Question: I am new to Java and using Java 7. I have installed NetBeans 7.1 and opened a web project with default settings. Following image shows the settings. Even though Tomcat is pre-installed it is not showing the version. I need to buy a host for web application so I need to know which Tomcat version I have to get. So, it seems like I have Java 7 and Java EE 6, and which Tomcat version is suitable?
Please note I didn't install Tomcat. It is built-in in NetBeans and only have to activate

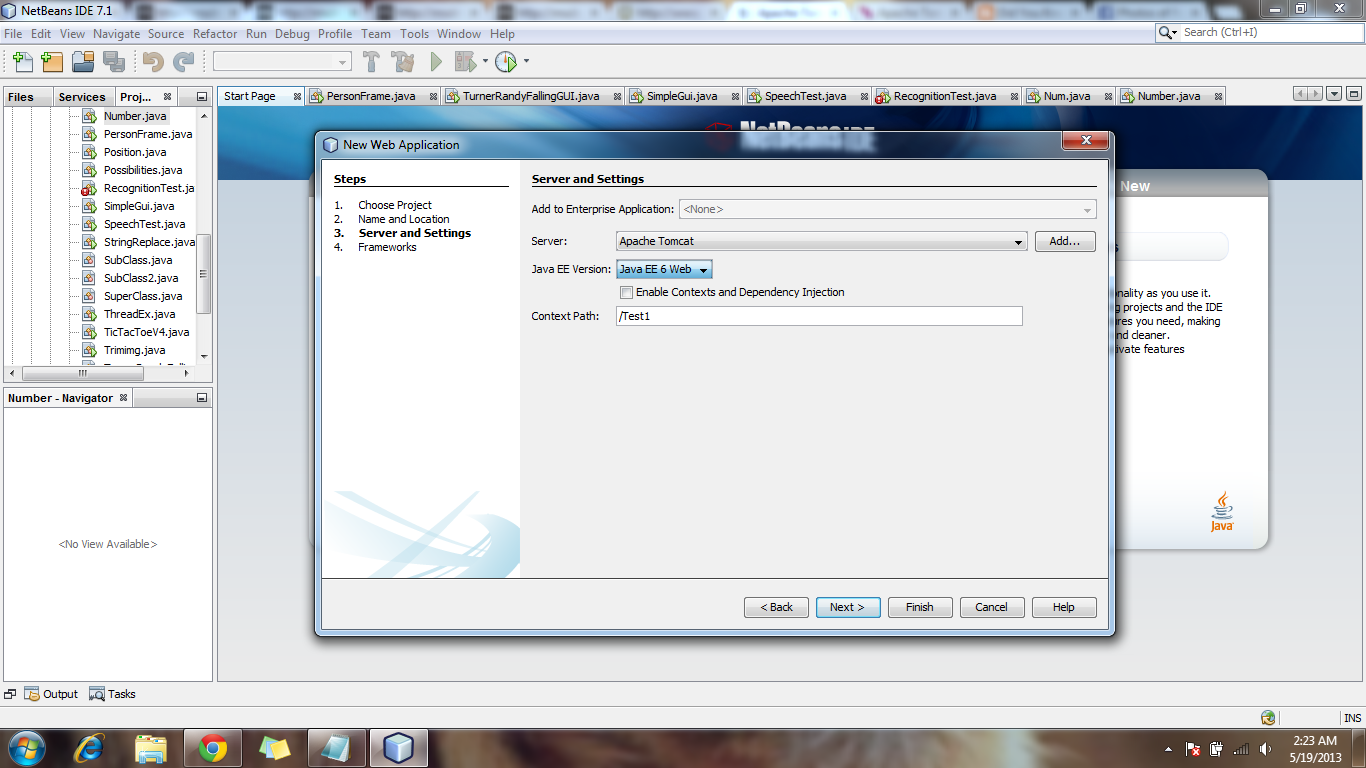
Answer: Go to the 'TOMCAT_HOME/bin' directory and look for the script named "version.sh".
For Java 7 suitable Tomcat version is 7